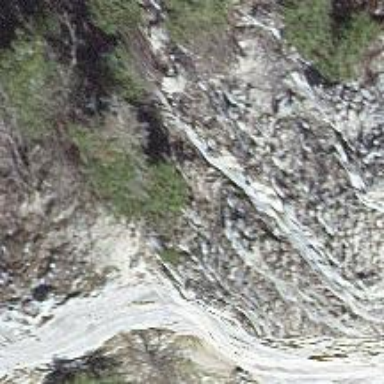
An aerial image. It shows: Cliff in nature.